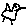
Label: bird